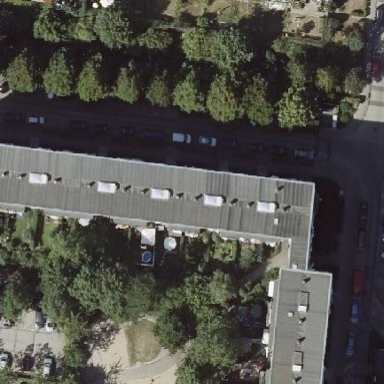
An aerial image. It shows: Building with apartments and flat roof.